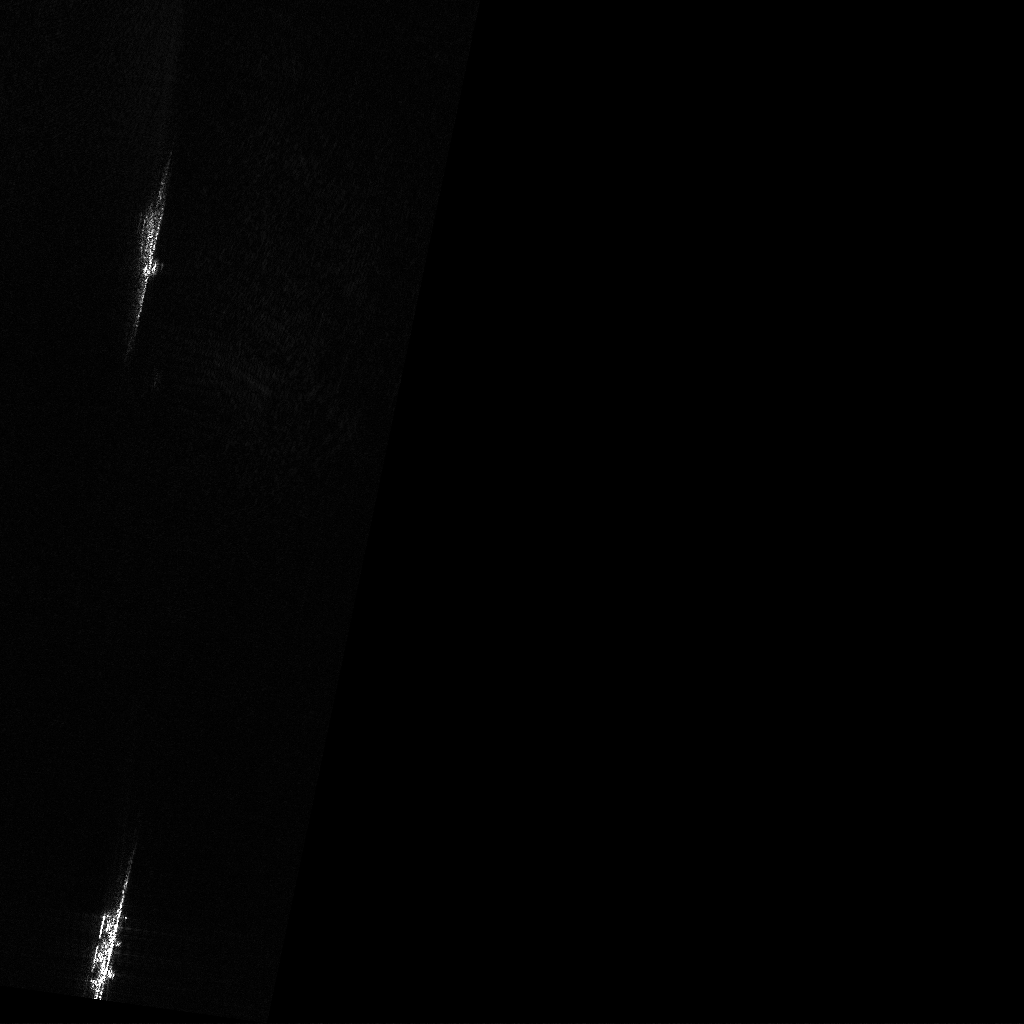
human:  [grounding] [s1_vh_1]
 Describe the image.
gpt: In the satellite image, there is  <ref>1 small cell-container </ref> <box>[[13, 17, 16, 27, 12]]</box> located at top left,  <ref>1 medium cell-container </ref> <box>[[8, 85, 12, 97, 13]]</box> located at bottom left.